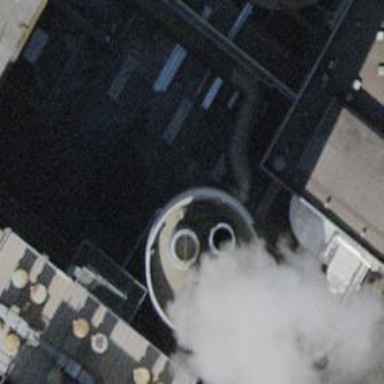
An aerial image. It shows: Chimney that is man-made.